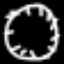
Label: clock